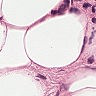
Metastatic tissue present: no